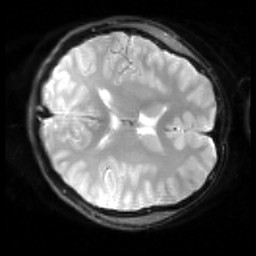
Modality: inplaneT2
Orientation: axial
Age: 19
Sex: female
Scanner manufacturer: siemens
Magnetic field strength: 3 T
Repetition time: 5 s
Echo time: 0.034 s